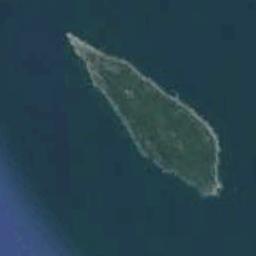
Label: island